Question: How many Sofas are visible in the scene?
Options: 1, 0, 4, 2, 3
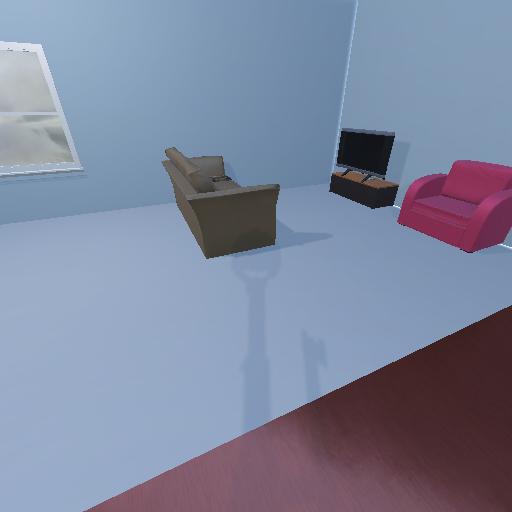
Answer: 1